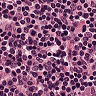
Metastatic tissue present: no